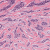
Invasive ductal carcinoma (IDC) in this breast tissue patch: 1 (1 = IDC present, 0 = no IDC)